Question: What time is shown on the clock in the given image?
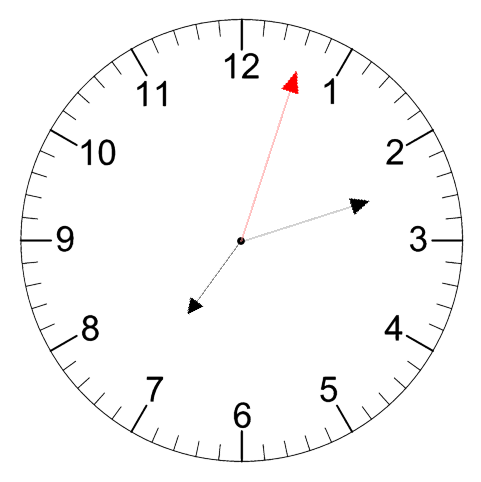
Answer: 07:12:03